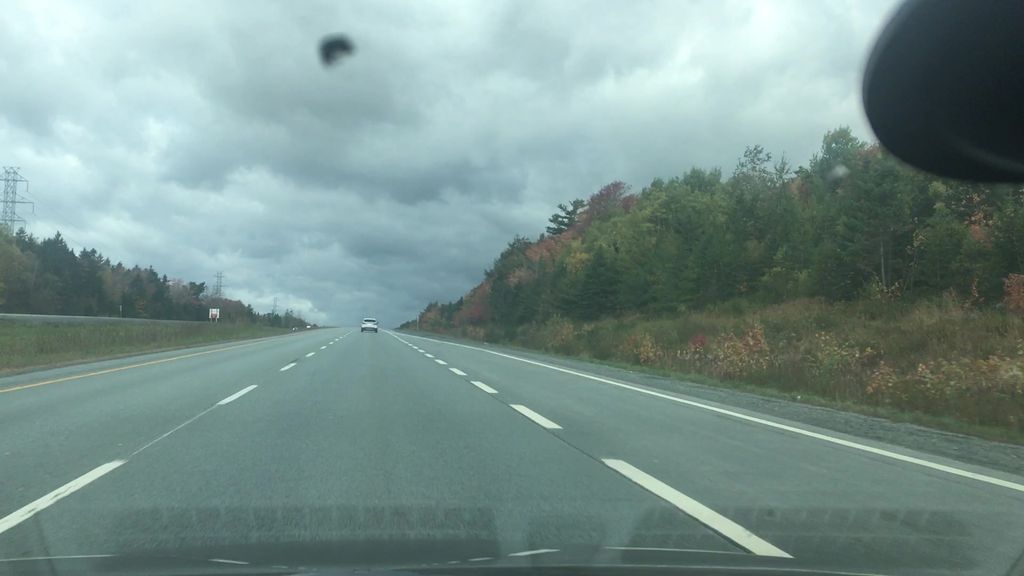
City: halifax